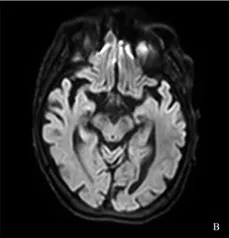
(C) Neurophysiological studies showed absence of the left sural and the right ulnar sensory nerve action potentials, mildly increased latency of the facial nerve CMAP, and normal repetitive facial nerve stimulation.
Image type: radiology (mri)